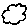
Label: cloud